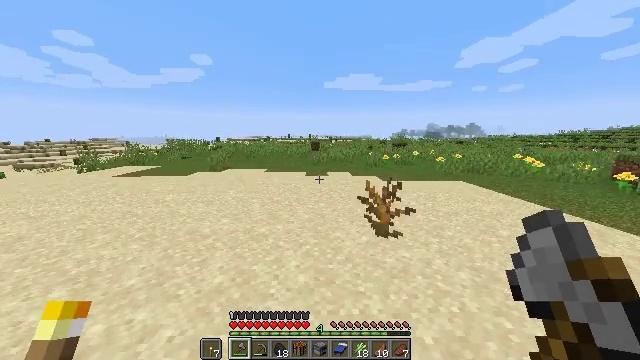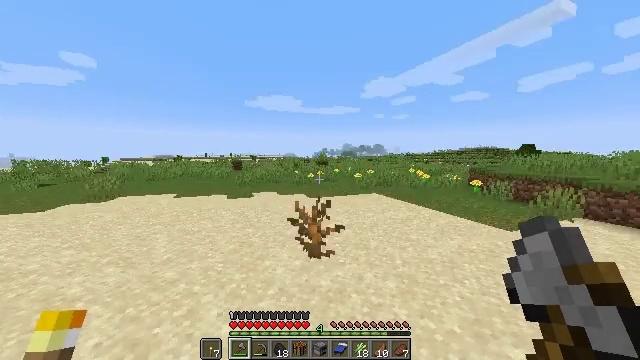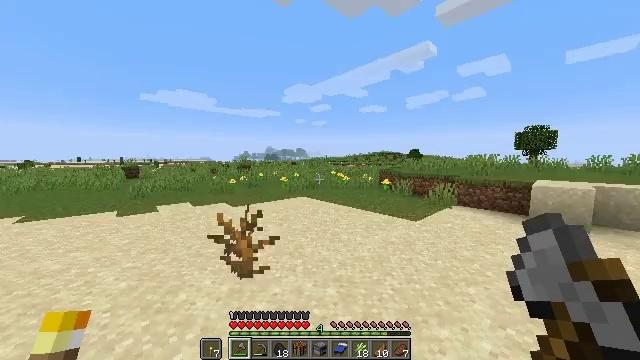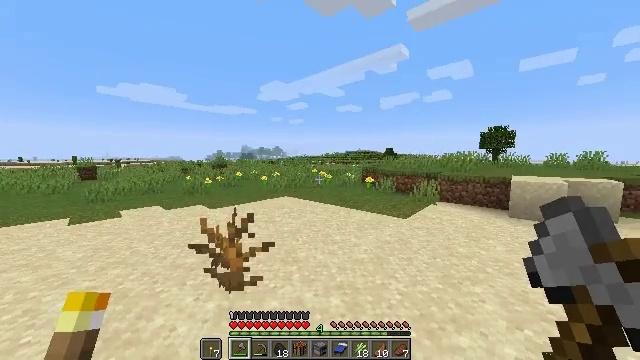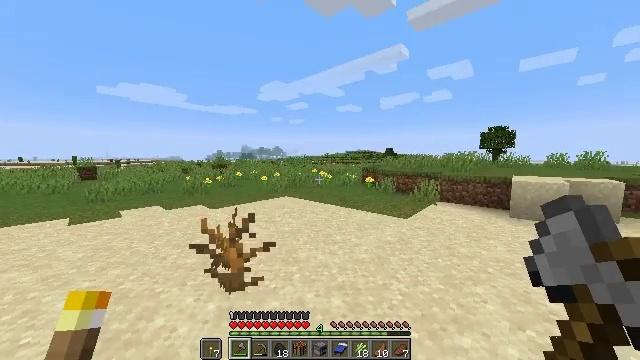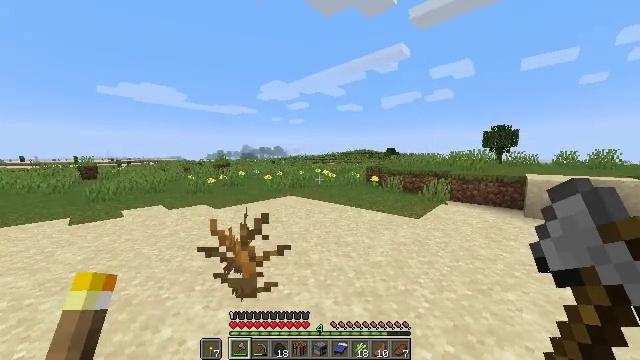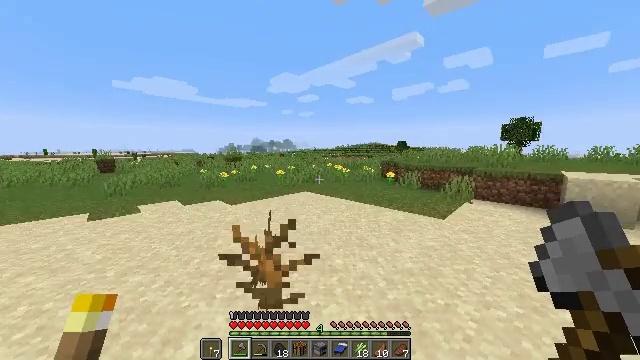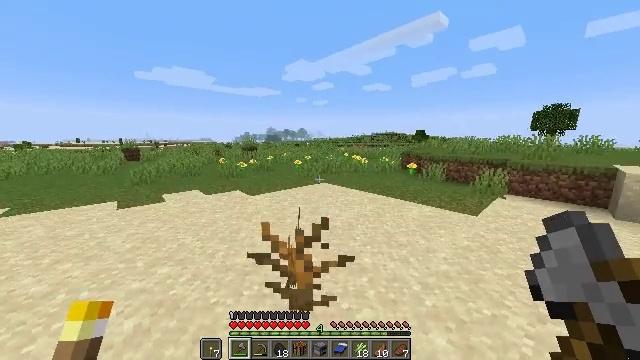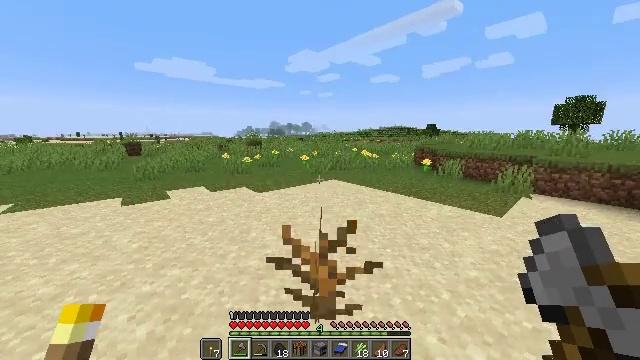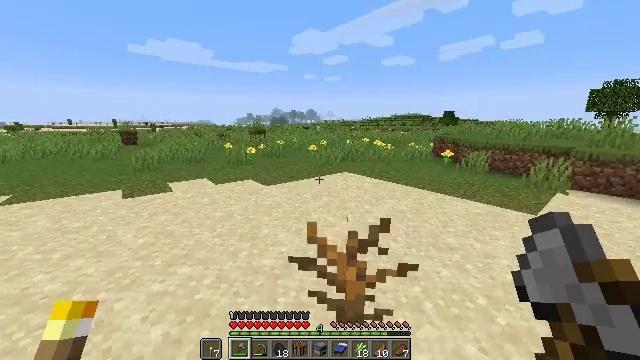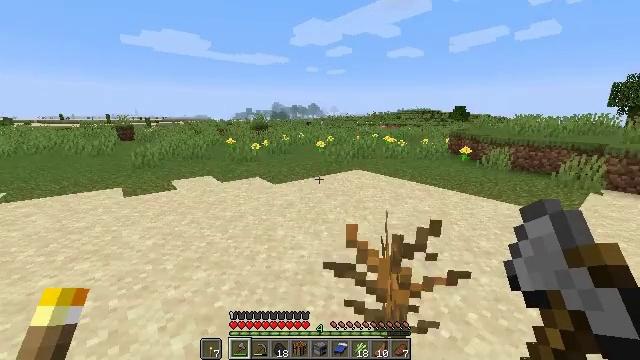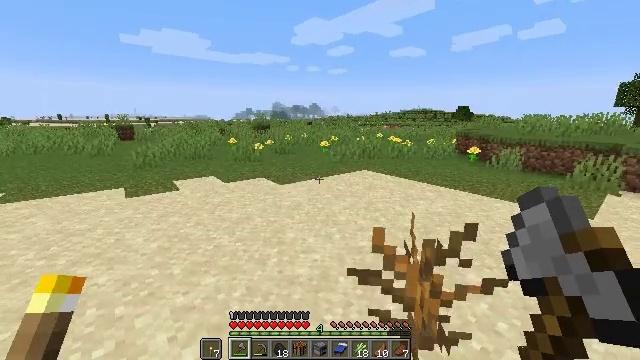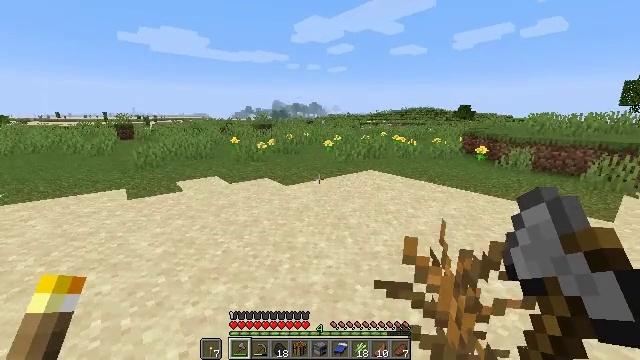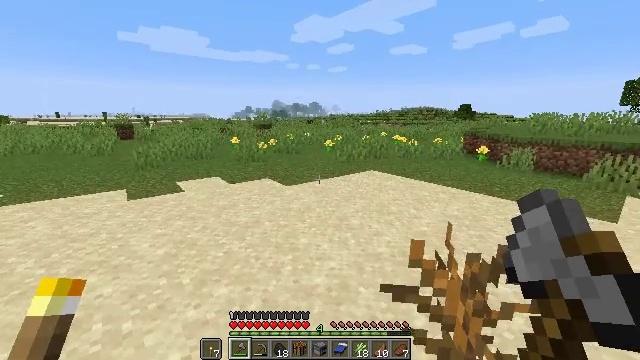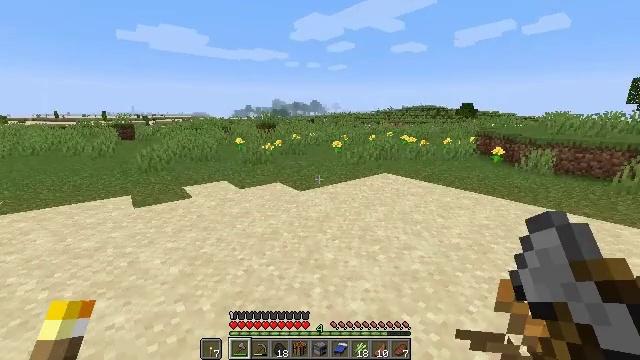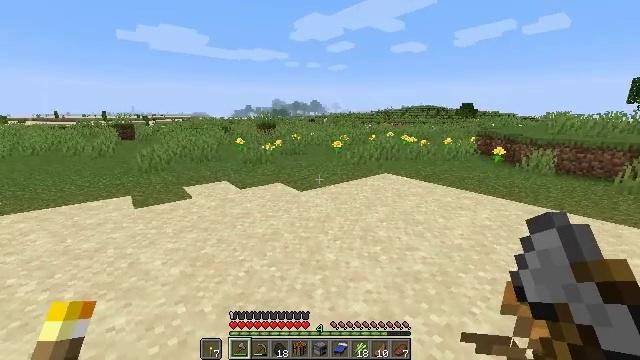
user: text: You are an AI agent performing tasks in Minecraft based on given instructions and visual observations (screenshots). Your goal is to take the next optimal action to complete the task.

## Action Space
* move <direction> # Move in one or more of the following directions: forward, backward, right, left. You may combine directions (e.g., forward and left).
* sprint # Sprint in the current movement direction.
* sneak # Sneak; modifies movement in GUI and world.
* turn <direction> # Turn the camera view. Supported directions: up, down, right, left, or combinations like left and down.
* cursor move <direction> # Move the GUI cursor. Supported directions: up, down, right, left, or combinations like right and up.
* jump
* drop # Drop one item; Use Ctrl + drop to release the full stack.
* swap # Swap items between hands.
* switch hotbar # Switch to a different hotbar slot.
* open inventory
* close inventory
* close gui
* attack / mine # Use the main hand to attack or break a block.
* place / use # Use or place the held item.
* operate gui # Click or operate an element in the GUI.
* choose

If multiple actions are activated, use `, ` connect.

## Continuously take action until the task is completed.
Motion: motion action
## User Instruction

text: Collect blue terracotta from structures.
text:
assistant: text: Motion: move forward, turn right and up
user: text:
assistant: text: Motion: move forward and move left, turn right
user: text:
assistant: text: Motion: move forward and move left, turn right
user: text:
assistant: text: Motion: move forward and move left
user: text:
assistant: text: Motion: move forward and move left
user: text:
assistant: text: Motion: move forward and move left, turn left and down
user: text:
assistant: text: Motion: move left, turn left and down
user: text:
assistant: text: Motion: move left, turn left and down
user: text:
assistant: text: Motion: move left, turn left and down
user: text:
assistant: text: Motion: move forward and move left
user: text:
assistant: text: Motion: move forward and move left
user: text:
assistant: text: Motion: move forward and move left
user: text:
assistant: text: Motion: move forward and move left
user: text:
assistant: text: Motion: move forward and move left
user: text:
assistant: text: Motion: move forward and move left
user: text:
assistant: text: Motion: move forward and move left
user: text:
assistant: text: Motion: move forward and move left
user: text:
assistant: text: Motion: move forward and move left, sprint, turn left
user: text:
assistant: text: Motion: move forward and move left, sprint, turn left
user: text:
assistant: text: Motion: move forward and move left, sprint, turn left
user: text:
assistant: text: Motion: move forward and move left, sprint, turn left
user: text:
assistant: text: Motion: move forward and move left, sprint, turn left
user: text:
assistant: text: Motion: move forward and move left, sprint, turn right and up
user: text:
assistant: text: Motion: move forward and move left, sprint, turn right and up
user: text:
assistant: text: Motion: move forward and move left, sprint, turn left and down
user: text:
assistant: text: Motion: move forward and move left, sprint, turn left and down
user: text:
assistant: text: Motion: move forward and move left, sprint
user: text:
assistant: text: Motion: move forward and move left, sprint, turn right
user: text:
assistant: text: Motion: move forward and move left, sprint, turn right and up
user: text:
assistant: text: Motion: move forward and move left, sprint